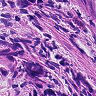
Metastatic tissue present: yes